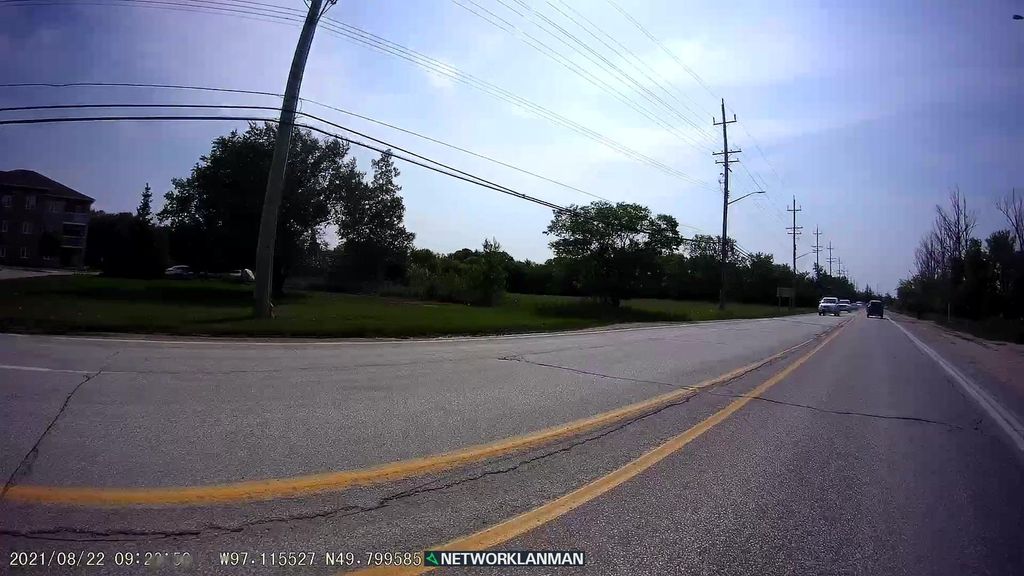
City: winnipeg